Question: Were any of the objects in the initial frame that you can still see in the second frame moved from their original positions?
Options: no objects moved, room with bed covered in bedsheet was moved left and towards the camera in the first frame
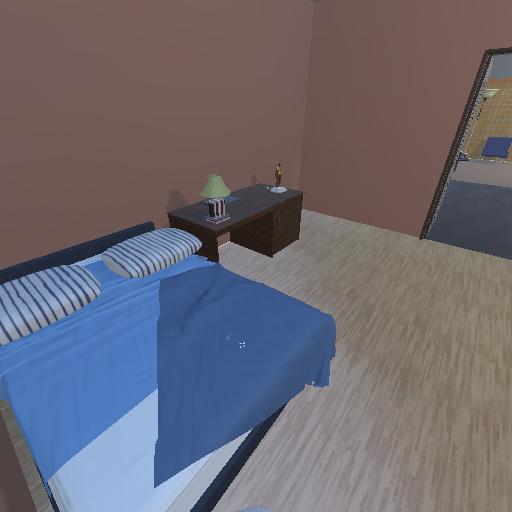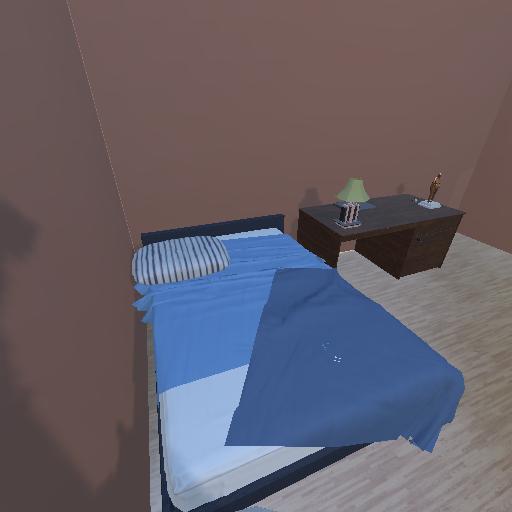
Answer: no objects moved